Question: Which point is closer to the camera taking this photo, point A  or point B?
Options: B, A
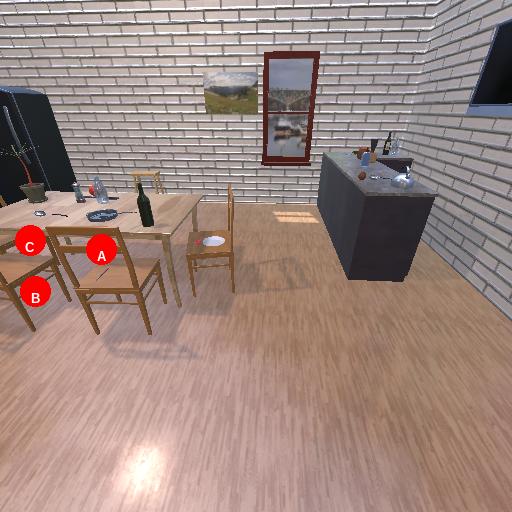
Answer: B